Question:
When I try to run App.java I get the following error .
'''
Error creating bean with name 'dbase': Invocation of init method failed; nested exception is java.io.FileNotFoundException: class path resource [src/main/resources/databaseconfig.properties] cannot be opened because it does not exist
'''
Here is my spring configuration file
'''
<beans xmlns="http://www.springframework.org/schema/beans"
xmlns:xsi="http://www.w3.org/2001/XMLSchema-instance"
xmlns:util="http://www.springframework.org/schema/util"
xsi:schemaLocation="http://www.springframework.org/schema/beans http://www.springframework.org/schema/beans/spring-beans-3.0.xsd http://www.springframework.org/schema/util http://www.springframework.org/schema/util/spring-util-3.0.xsd">
<import resource="SpringCollections.xml"/> <!-- Loading multiple Configuration files -->
<import resource="SpringBeans.xml"/>
<util:properties id="dbase" location="src/main/resources/databaseconfig.properties"/>
</beans>
'''
Any idea what Im doing wrong ?
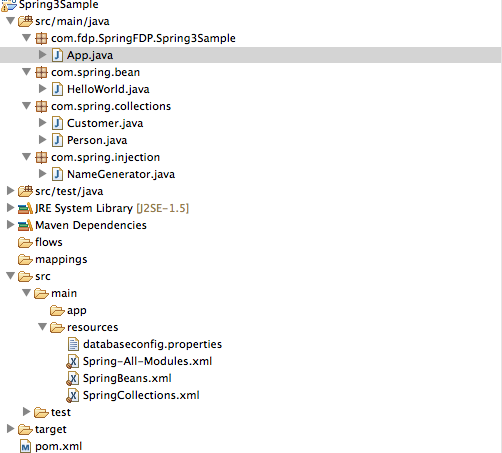
Answer: By default, the files in your 'src/main/resources' directory get put on your classpath. Therefore, you should be looking for your properties file at '/databaseconfig.properties'.